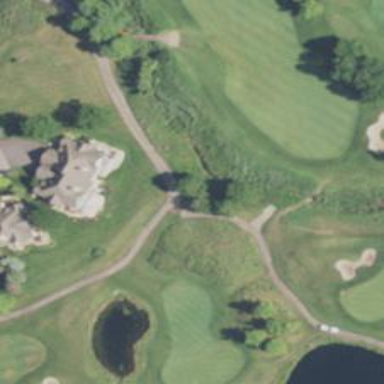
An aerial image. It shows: Path for both road and golf.